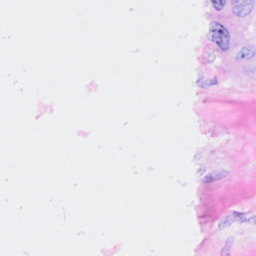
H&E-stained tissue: Breast